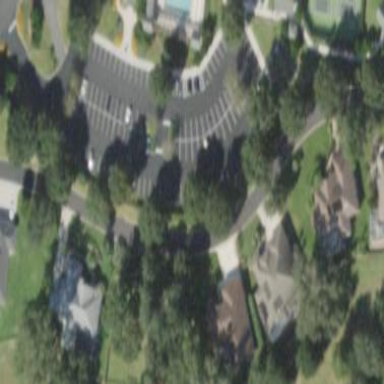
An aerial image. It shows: Parking area.